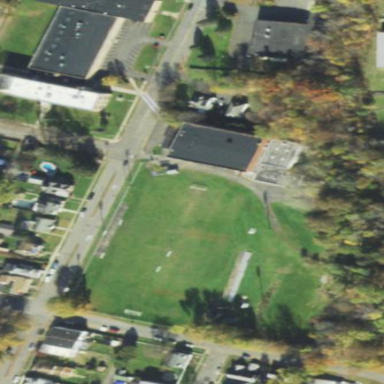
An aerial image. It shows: School.